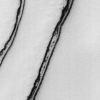
Atmospheric dust classification: not_dusty